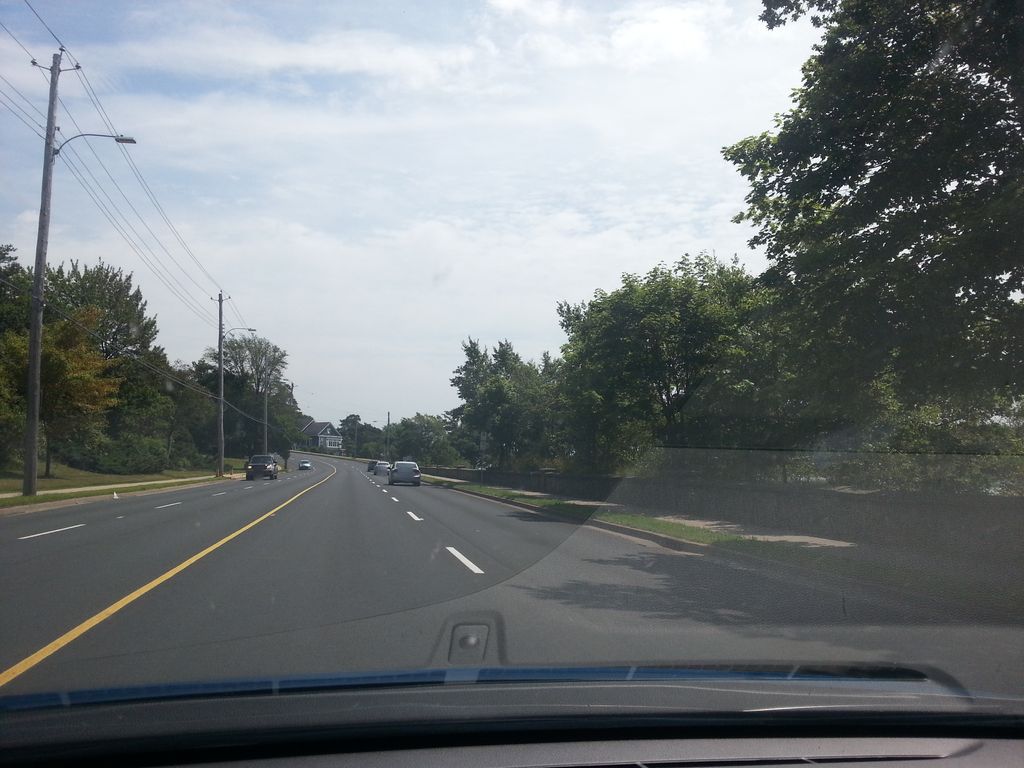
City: halifax